Question: I understand my title isn't very descriptive as its hard to explain so I will try and give as much detail I can into my problem.

In the image you can see that the text from the results goes over the images, I want the page to scroll before the 3 images at the bottom of the window so the text does not go underneath and is controlled by a vertical scroll bar.
The text overlaps the images on the bottom of the window, here is what I want, I want the page to scroll from just before these images at the bottom so the content doesn't go under or overlap the images at the bottom, these images at the bottom of the window are fixed to the bottom of the browsers page, so I need the content to scroll just before the images on different types of browsers, so how would I change the size of the content so its scrolls before the images?
I just cannot seem to think of a logical fix for this issue, and I have not been able to find a solution for this problem (or one closely related to it) on the internet.
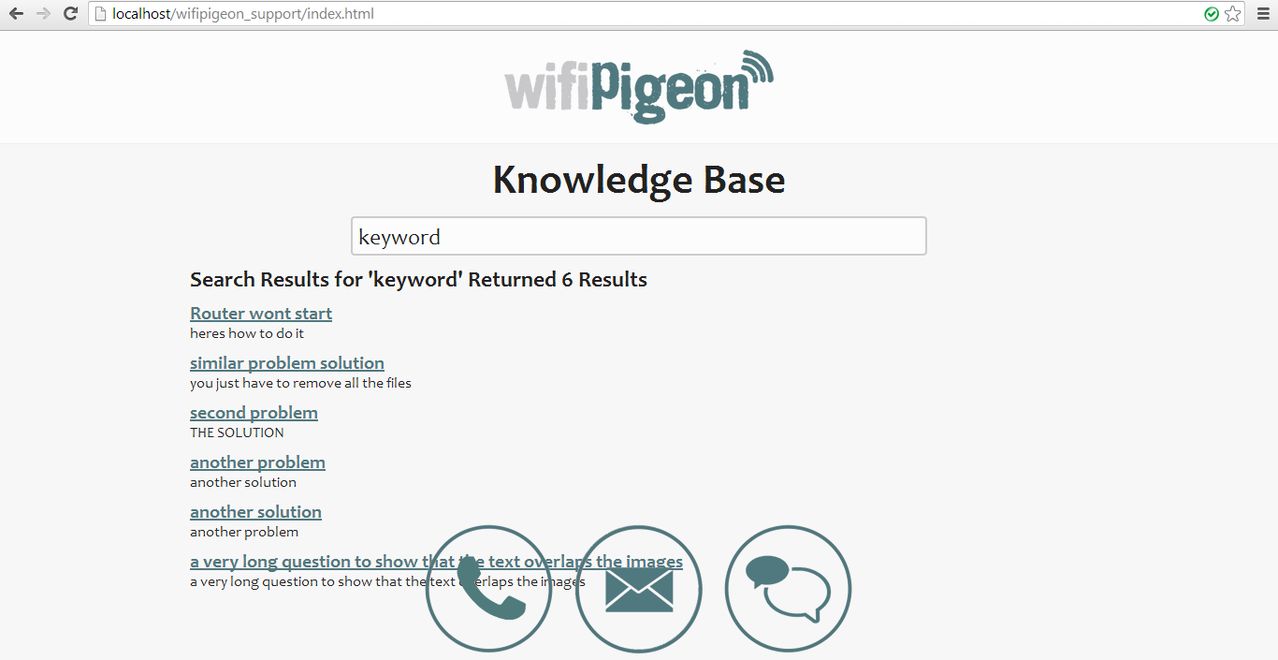
Answer: Without seeing any code for this problem, my only suggestion is to add a margin-bottom to the element surrounding the text that is overlapping the image. This bottom margin should be the same height as the images you have fixed to the bottom of the page (or maybe 10 or 20 pixels more to get some padding between the text and the images).
Here is an example (assuming your images are 75px in height):
HTML:
'''
<div id="result-wrapper">
<!-- all of your text elements here -->
</div>
<div id="fixed-images">
<!-- your images at the bottom of the page -->
</div>
'''
CSS:
'''
#result-wrapper {
margin-bottom:90px;
}
'''